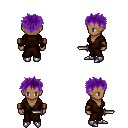
a pixel art fantasy rpg character, female body template, human, dark skin, brown robe, metal pants, purple bedhead hairstyle, leather bracers, metal boots, dagger, four views (front, back, left, right), 2x2 character sprite sheet, small pixel art, hard edges, no anti-aliasing